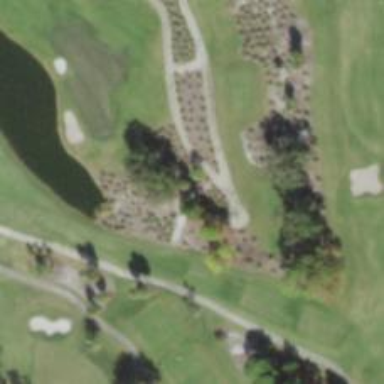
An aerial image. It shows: Path for both road and golf.